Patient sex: M
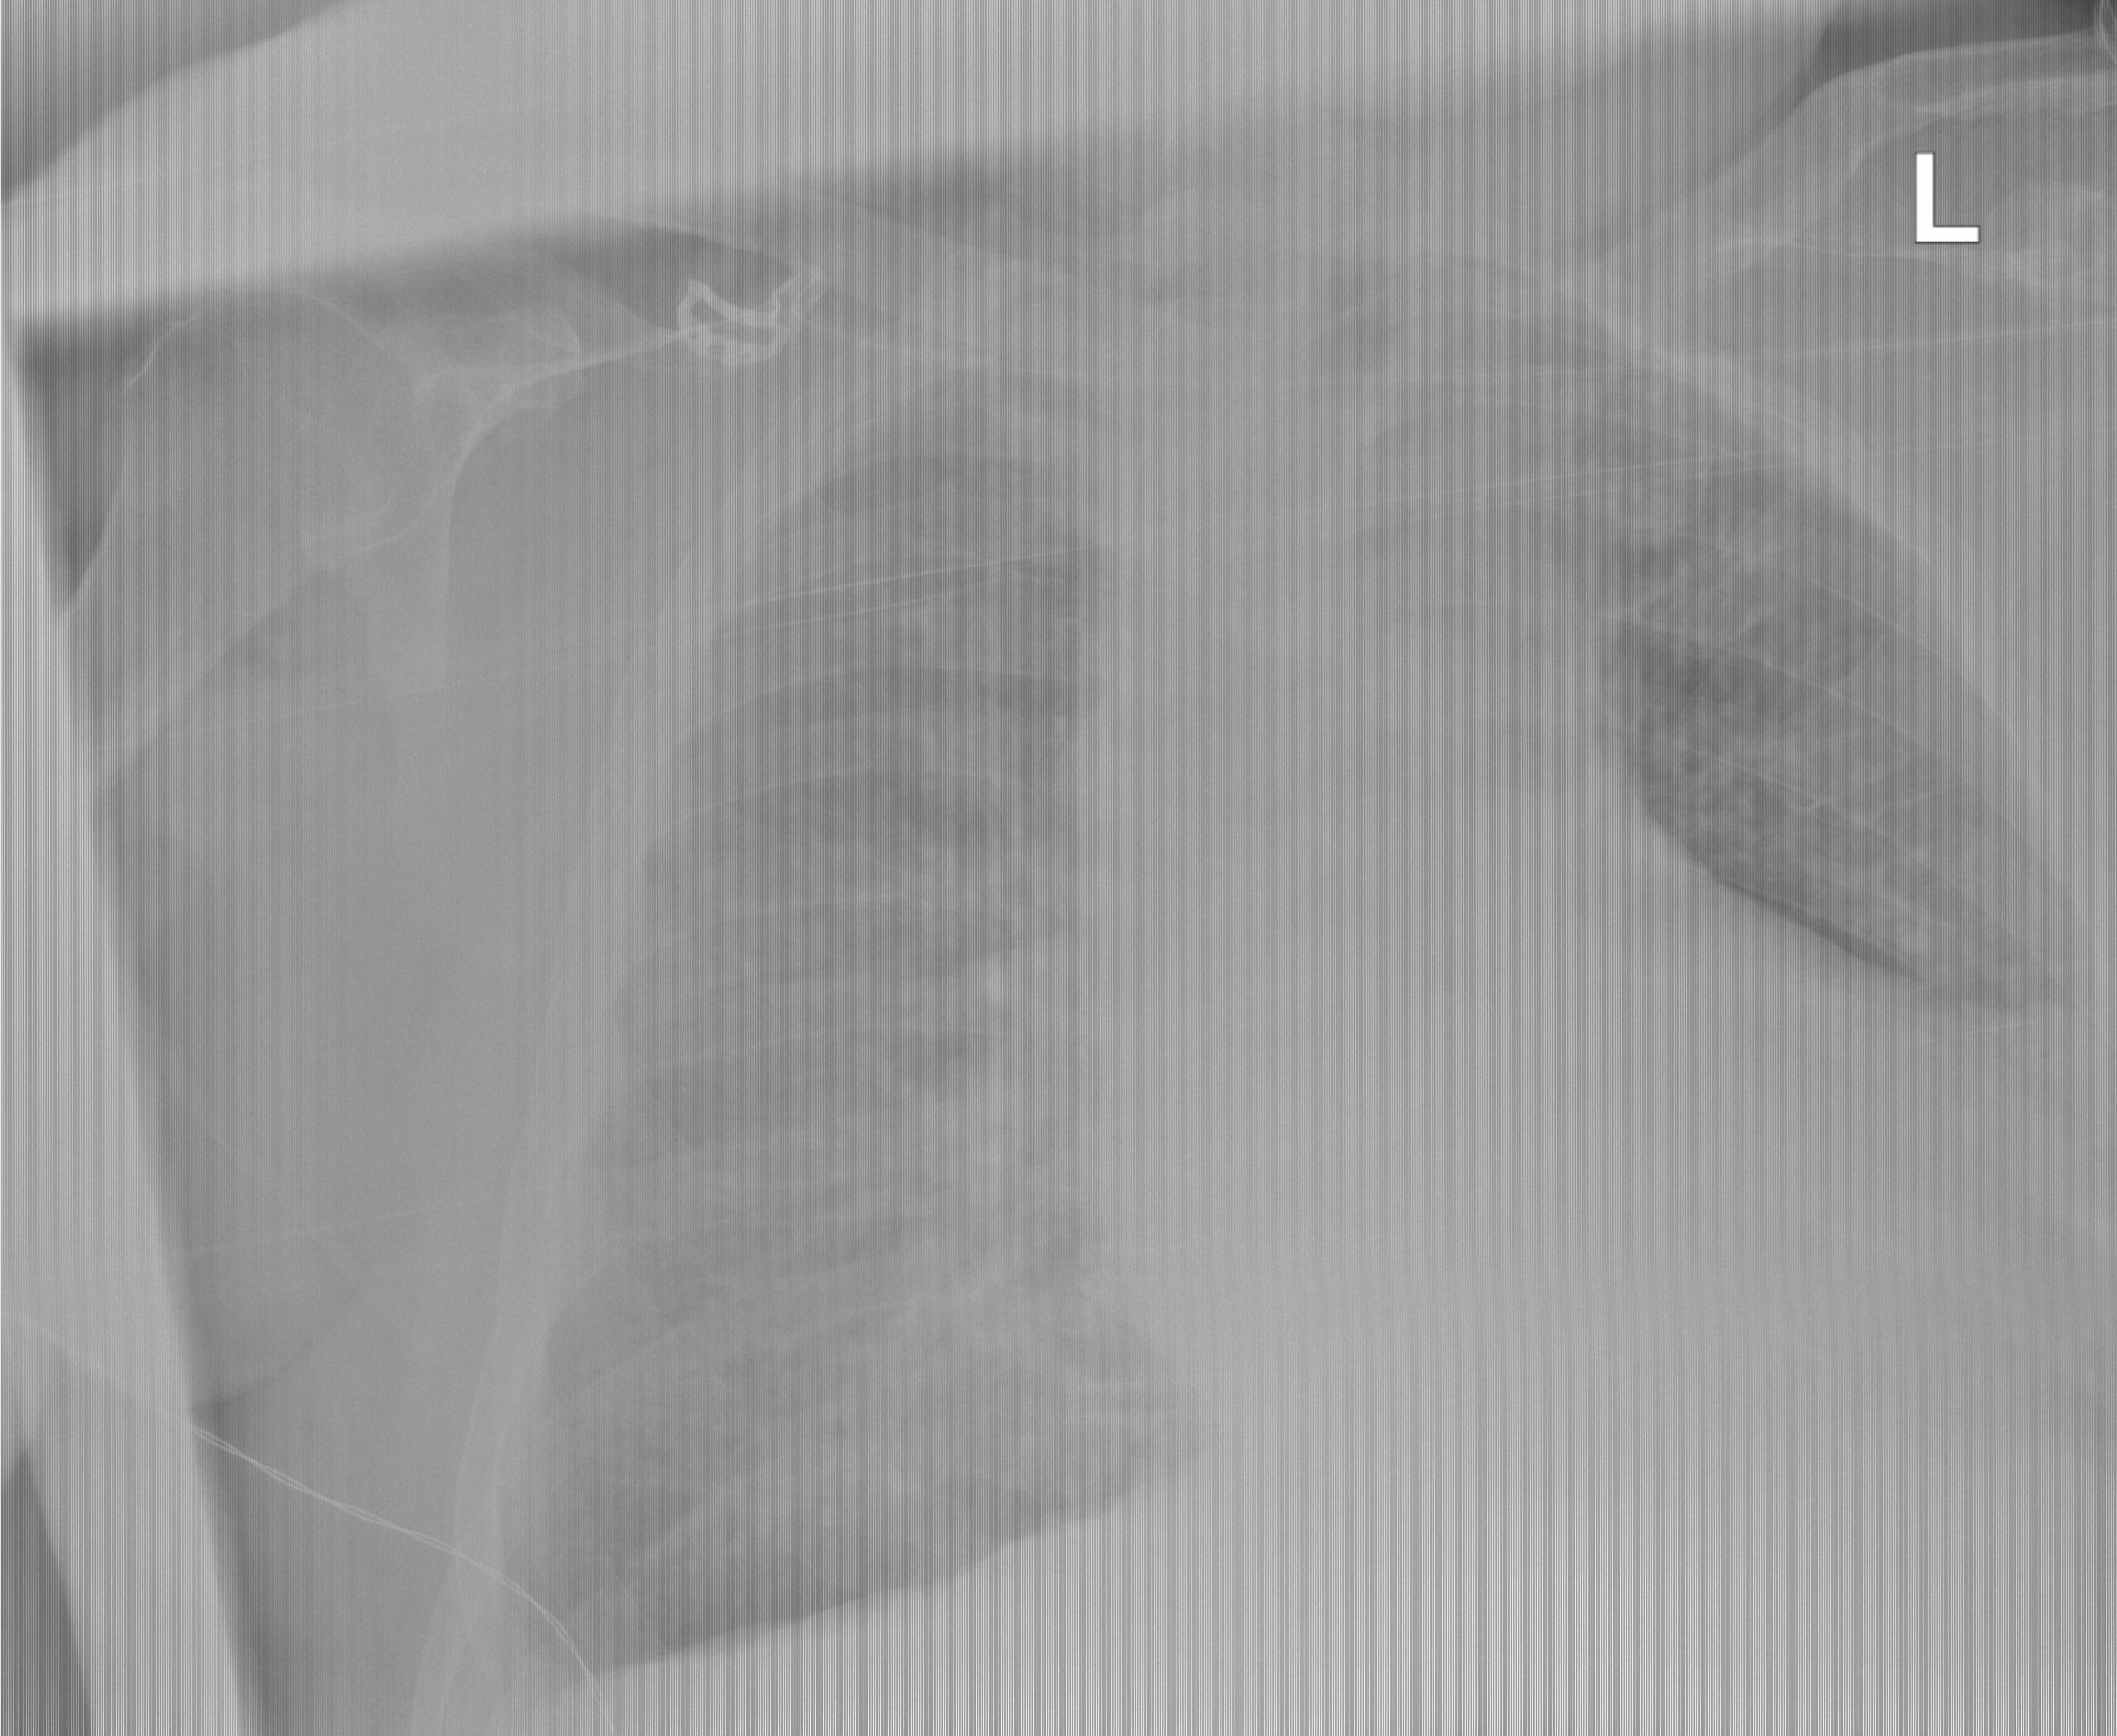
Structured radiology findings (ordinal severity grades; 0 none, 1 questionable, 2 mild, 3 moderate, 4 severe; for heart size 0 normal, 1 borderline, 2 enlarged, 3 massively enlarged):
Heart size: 2
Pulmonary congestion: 2
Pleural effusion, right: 1
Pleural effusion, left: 2
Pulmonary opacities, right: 1
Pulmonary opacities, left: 1
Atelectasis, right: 1
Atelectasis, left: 2